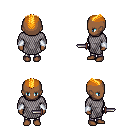
a pixel art fantasy rpg character, female body template, human, dark skin, chain mail, metal pants, light blonde short mohawk hairstyle, white cloth bracers, dagger, four views (front, back, left, right), 2x2 character sprite sheet, small pixel art, hard edges, no anti-aliasing